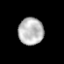
Tissue: prostate
Cell type: T cells
Senescence score: 0.358
Nuclear area (px): 670
Mean DAPI intensity: 184.536